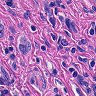
Metastatic tissue present: yes